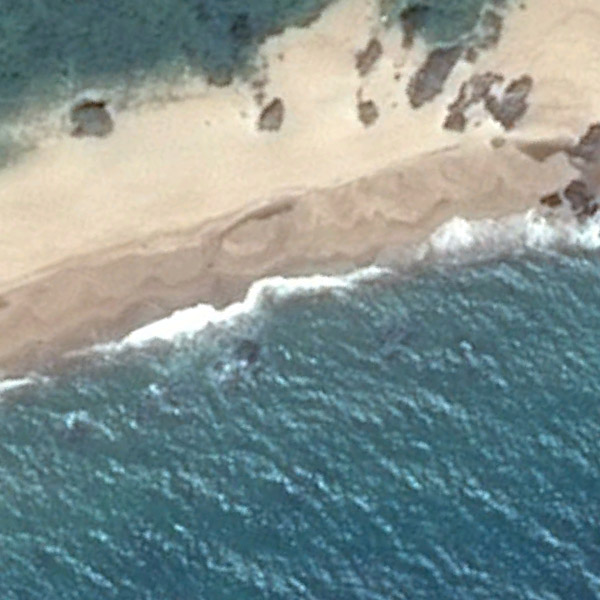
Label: Beach